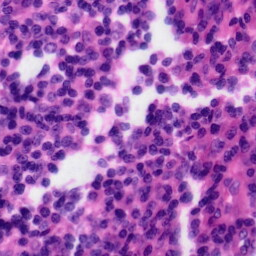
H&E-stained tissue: Tonsil